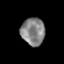
Tissue: prostate
Cell type: T cells
Senescence score: 0.2408
Nuclear area (px): 635
Mean DAPI intensity: 132.751